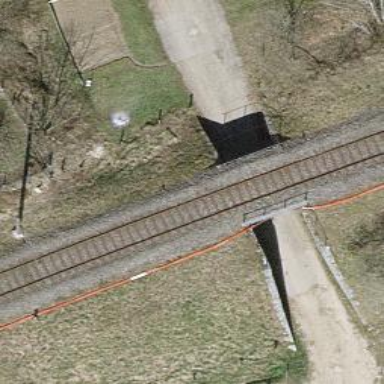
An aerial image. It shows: Bridge over electrified railway with contact lines.